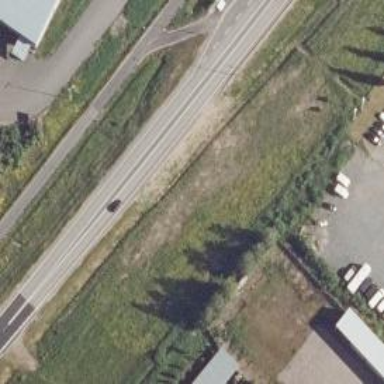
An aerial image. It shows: Asphalt trunk highway.